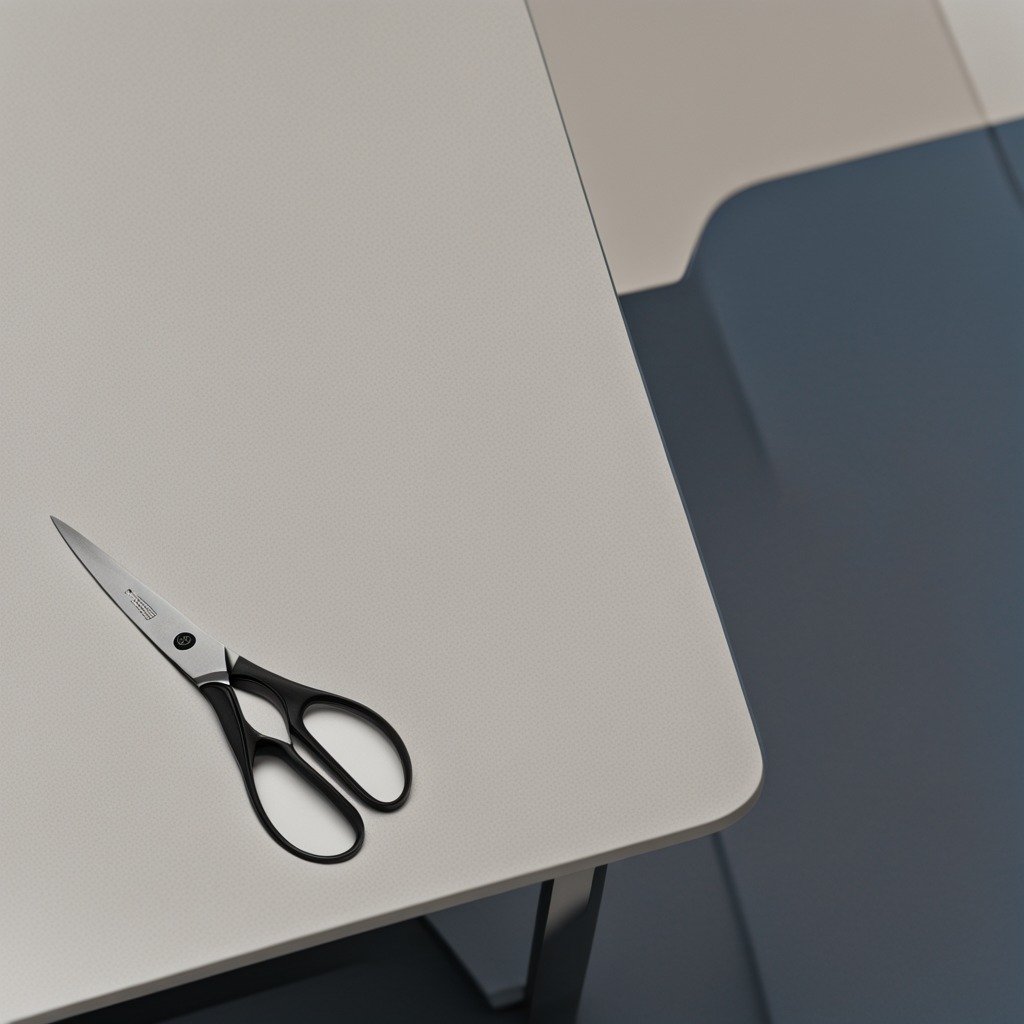
A scissor lies on the table.